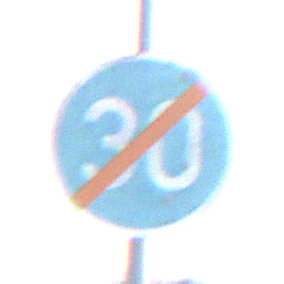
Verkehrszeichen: EndeMindestgeschwindigkeit
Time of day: SunriseSunset
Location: Outdoor (Nature)
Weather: Clear
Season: NotSpecified
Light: Natural